Aerial crown-view tile of a tropical tree (Barro Colorado Island, Panama), acquired 20241216:
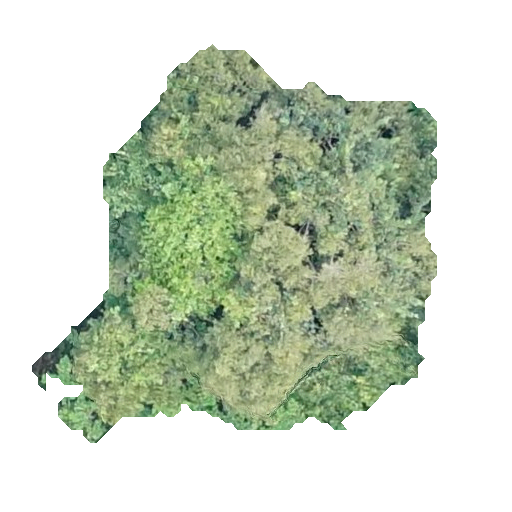
Species: Pouteria stipitata
GBIF accepted scientific name: Pouteria stipitata
Crown area: 157.241 m²